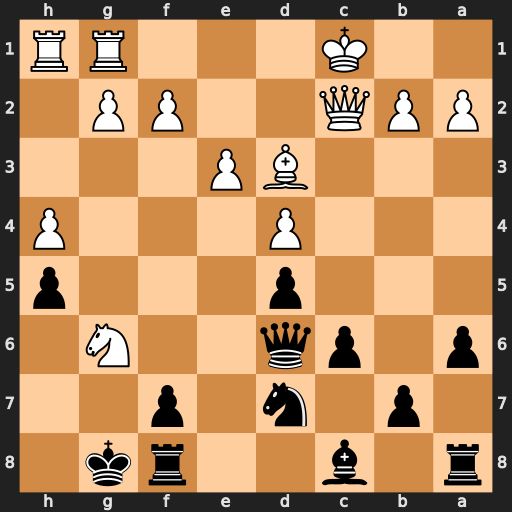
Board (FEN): r1b2rk1/1p1n1p2/p1pq2N1/3p3p/3P3P/3BP3/PPQ2PP1/2K3RR
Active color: b
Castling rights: -
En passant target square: -
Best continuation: fxg6